Question: Count the number of objects in the diagram.
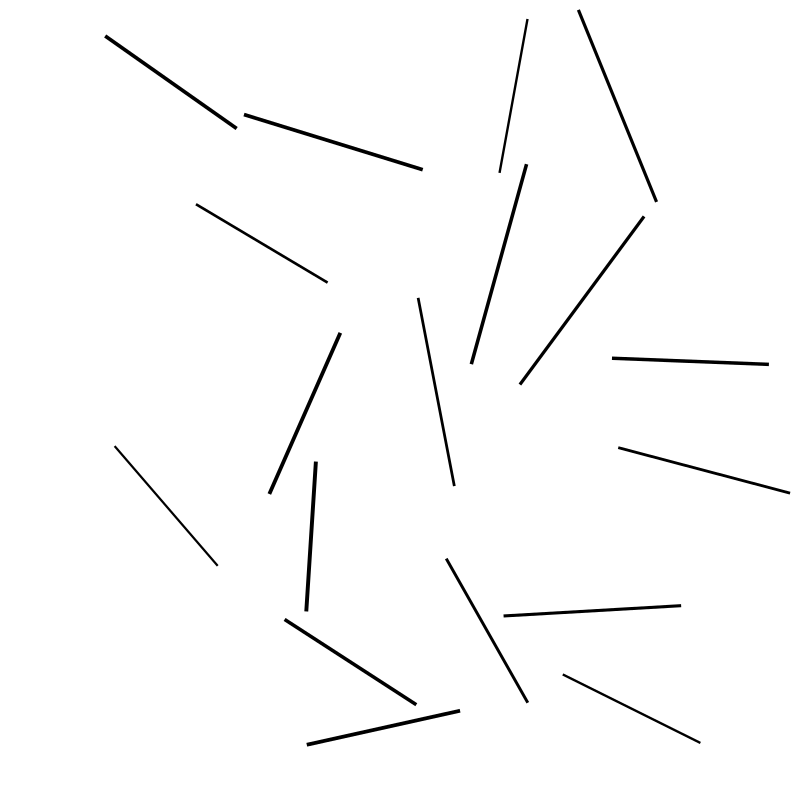
Answer: 18